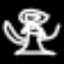
Label: angel